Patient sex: M
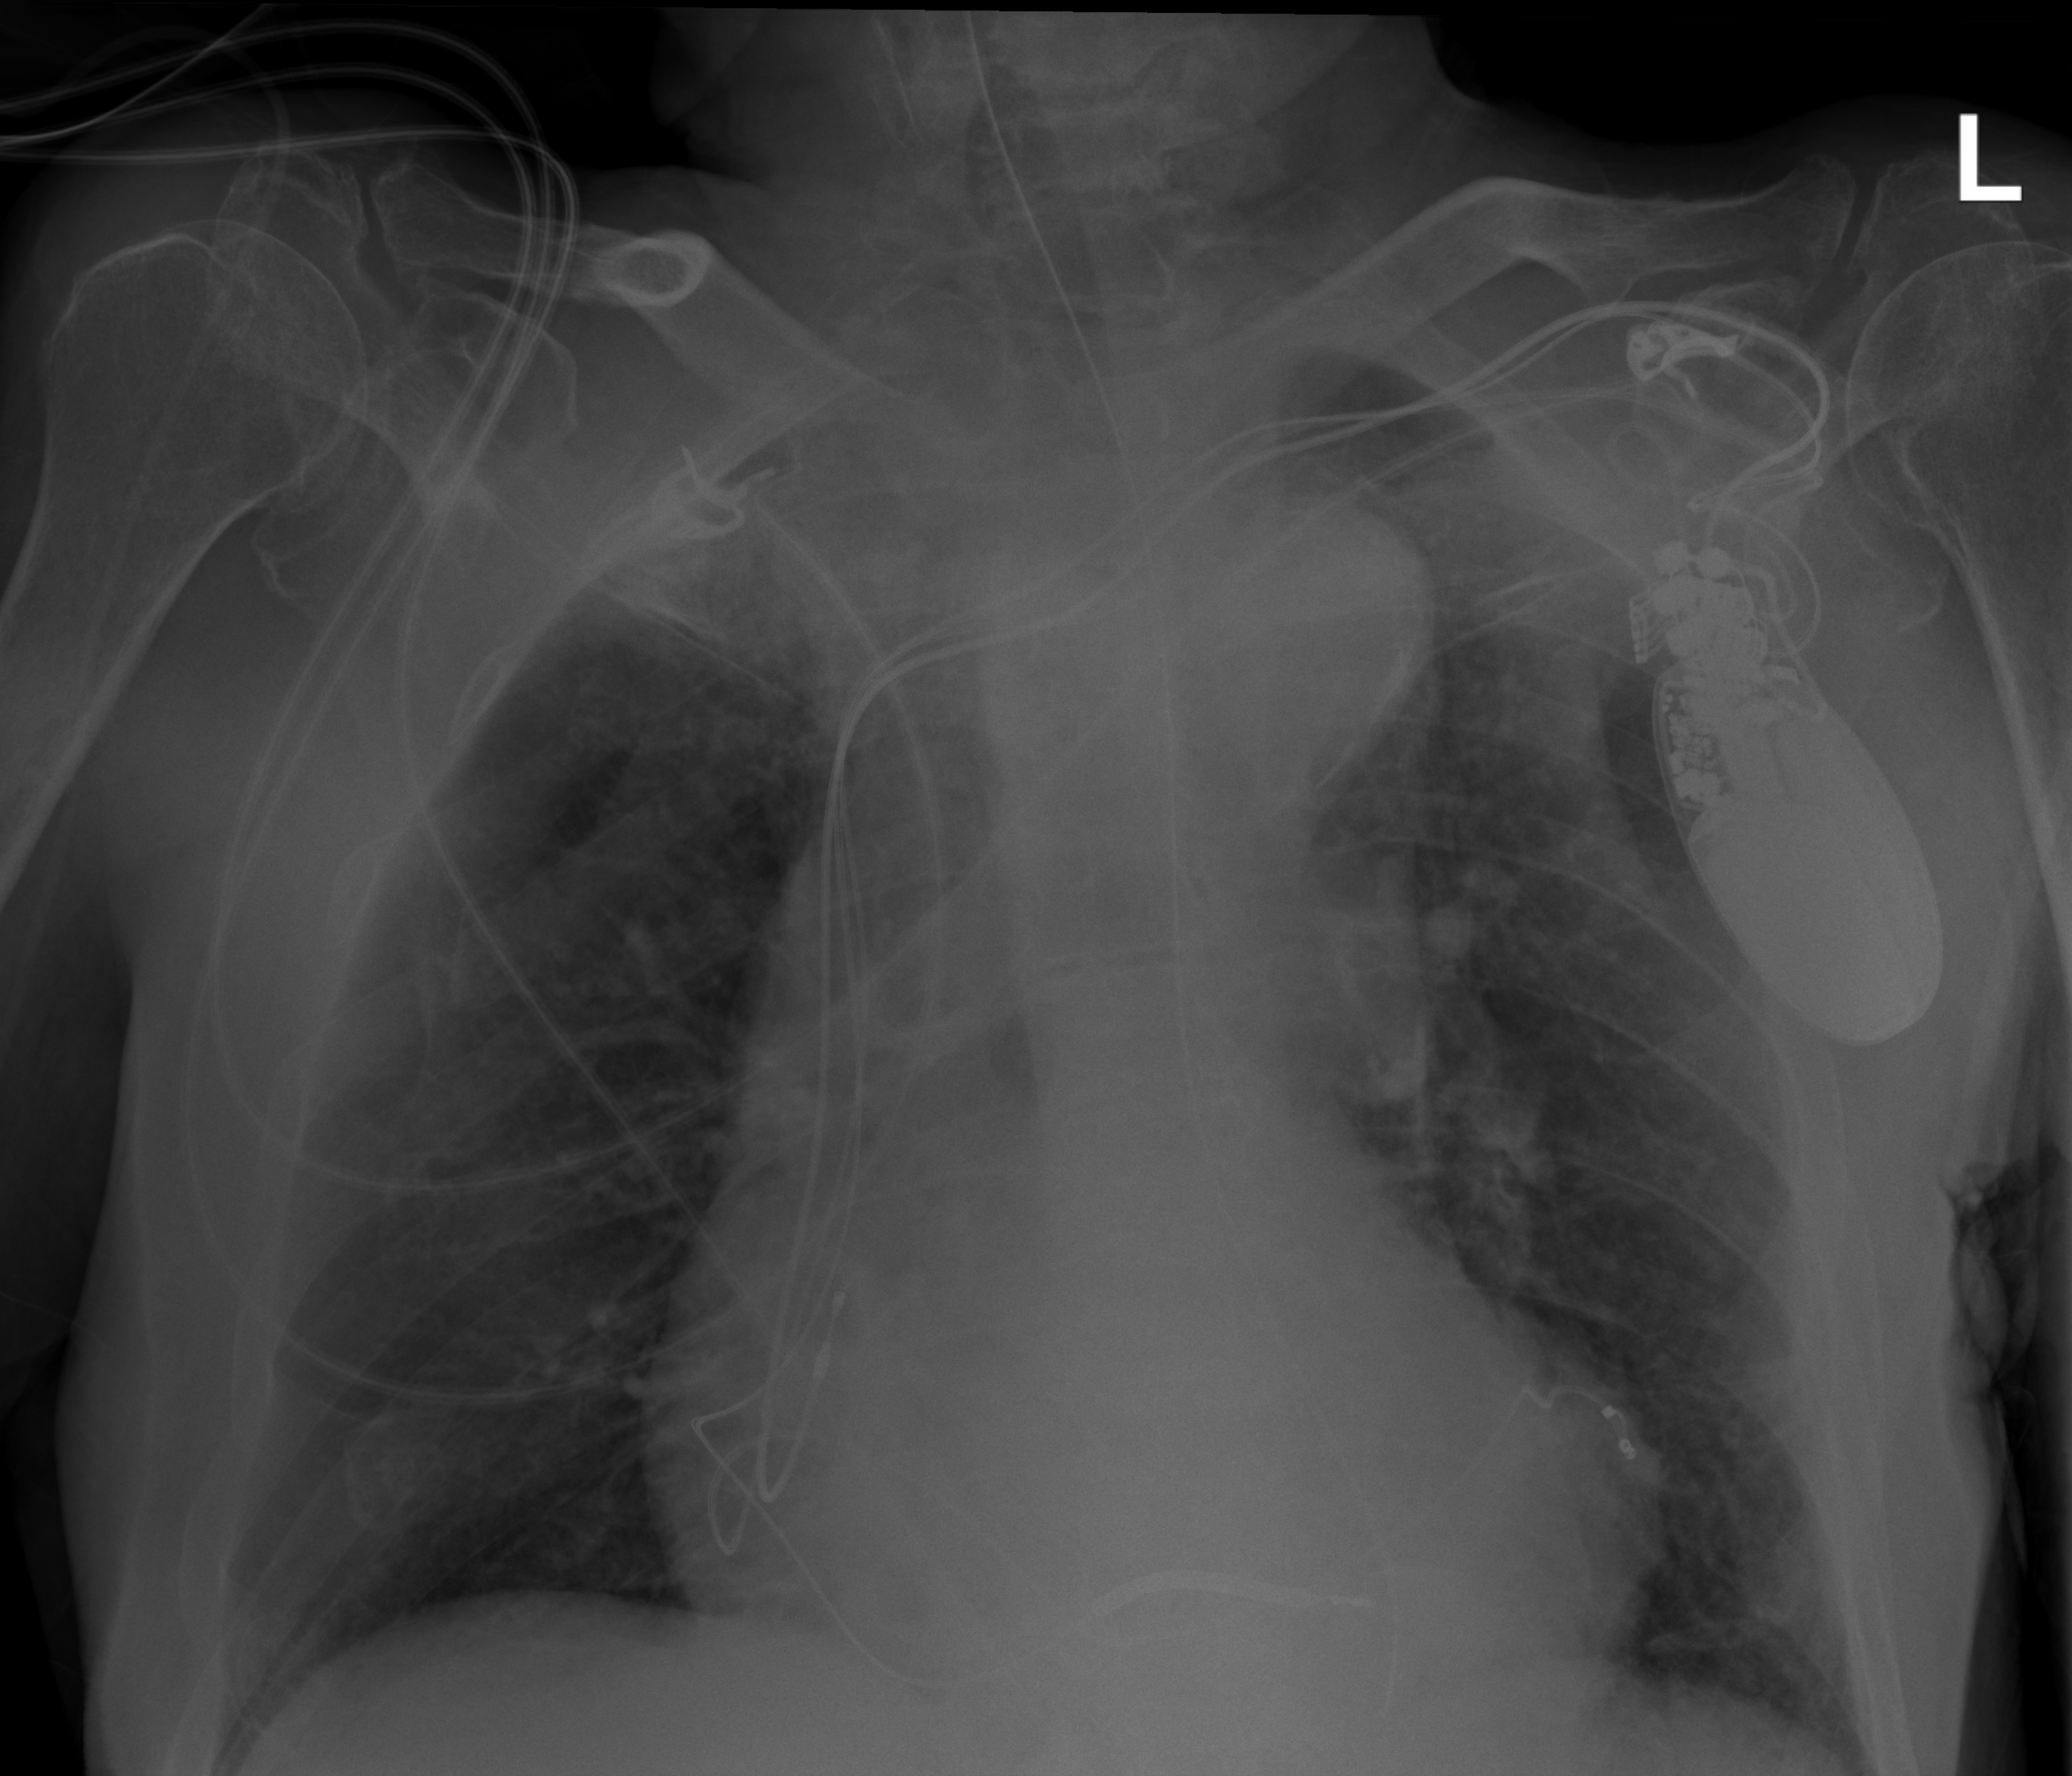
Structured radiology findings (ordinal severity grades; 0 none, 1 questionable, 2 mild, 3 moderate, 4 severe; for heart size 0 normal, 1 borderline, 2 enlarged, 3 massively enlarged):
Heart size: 2
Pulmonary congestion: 2
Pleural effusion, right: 0
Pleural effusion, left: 0
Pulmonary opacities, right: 2
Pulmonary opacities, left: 2
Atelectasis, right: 2
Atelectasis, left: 2